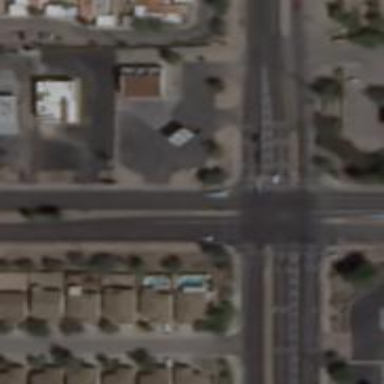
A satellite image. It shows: Marked crossing on the road.